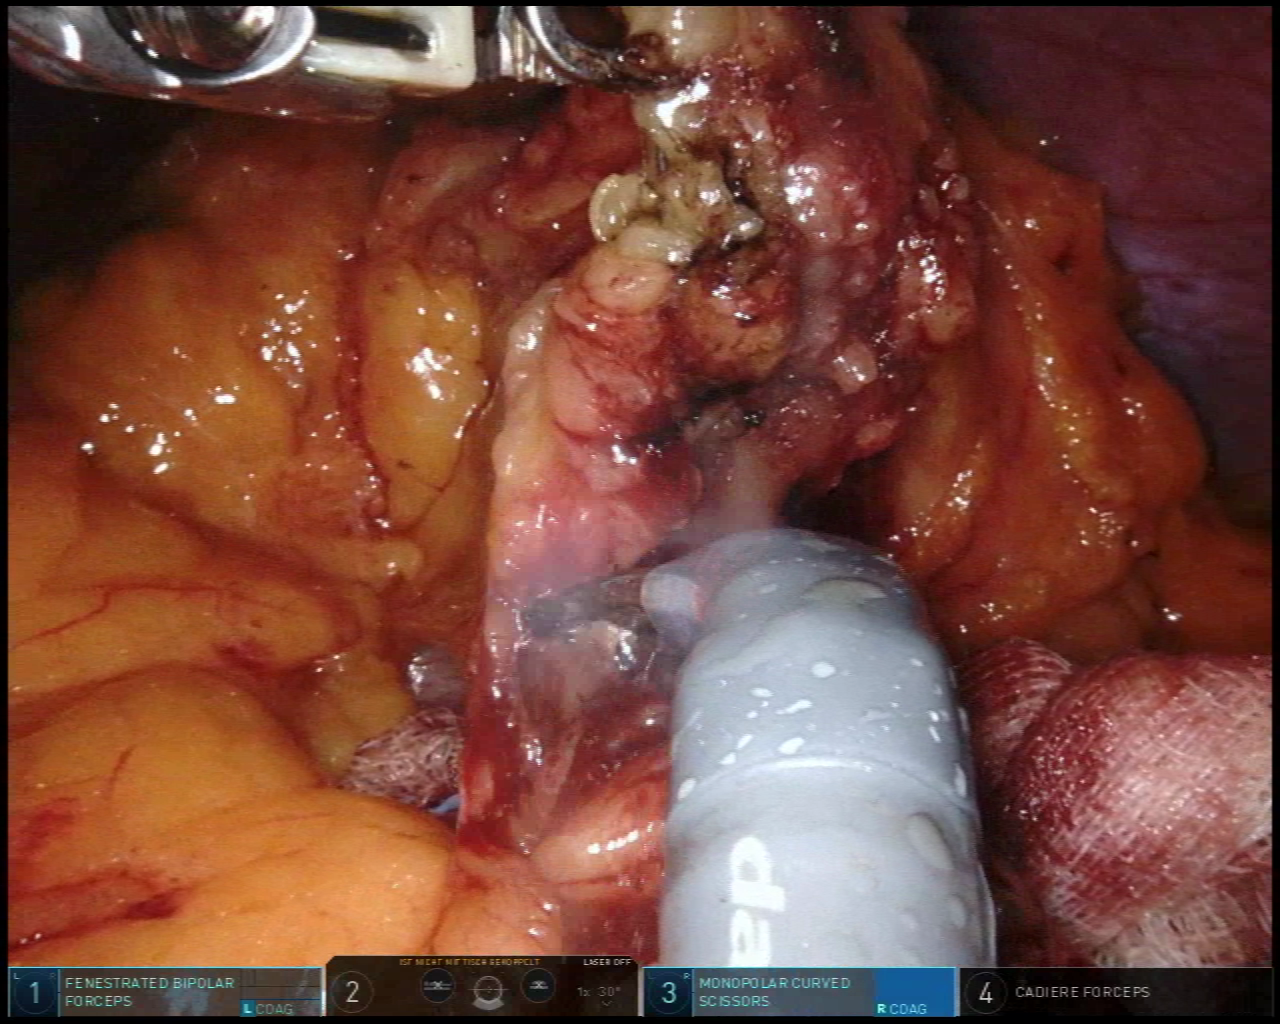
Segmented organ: stomach
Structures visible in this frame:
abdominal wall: yes
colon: no
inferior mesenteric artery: no
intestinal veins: no
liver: no
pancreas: no
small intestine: no
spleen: no
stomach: yes
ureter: no
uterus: no
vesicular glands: no